Question: The compiler does not show any error but the second and the third 'gets()' functions do not seem to work as expected. Instead the next line of code gets executed.
'''
#include <stdio.h>
#include <string.h>
struct student {
char name[100], result[100];
int marks;
} s1, s2, s3;
main() {
printf("Enter the name of the student s1:");
gets(s1.name);
printf("Enter the marks obtained by the student s1:");
scanf("%d", &s1.marks);
printf("Enter the name of the student s2:");
gets(s2.name);
printf("Enter the marks obtained by the student s2: ");
scanf("%d", &s2.marks);
printf("Enter the name of the student s3:");
gets(s3.name);
printf("Enter the marks of the student s3:");
scanf("%d", &s3.marks);
if ((s1.marks > s2.marks) & (s1.marks > s3.marks))
printf("the student s1 has got the highest marks");
else
if ((s2.marks > s3.marks))
printf("The student s2 has got the highest marks");
else
printf("The student s3 has got the highest marks");
}
'''

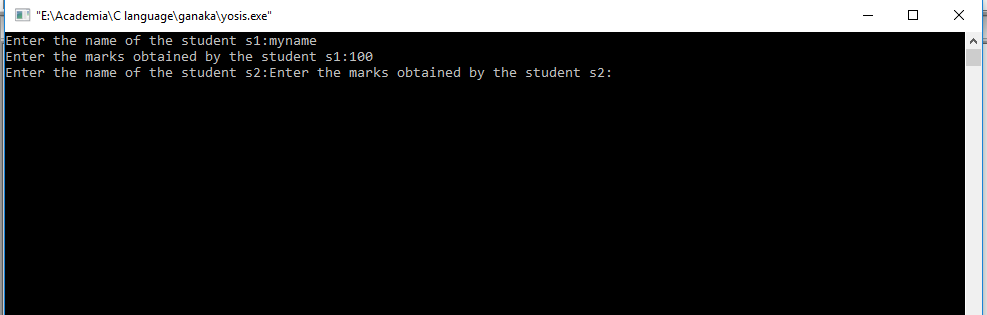
Answer: This is because you are mixing up 'gets' (which is deprecated) and 'scanf'.
End-of-line mark from 'scanf' remains in the buffer, so when 'gets' tries to read the next input, it treats it as an empty line.
You can fix this by using 'scanf' for all your input, including strings:
'''
printf("Enter the name of the student s1:");
scanf("%99s", s1.name); // Use "%99[^
]" to allow multi-part names
printf("Enter the marks obtained by the student s1:");
scanf("%d", &s1.marks);
'''
'gets' is deprecated, so you should use 'fgets(s1.name, sizeof(s1.name), stdin)' instead. Here is a reference for <URL>.